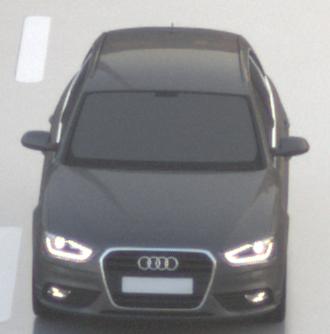
Make: Audi
Model: A4 Avant 1.8 TFSI
Detailed model: A4 (B8) Avant
Model produced from: 2012/02
Model produced until: 2015/04
Doors: 5
Color: gray
Road condition: wet road
Daytime: sunrise or sunset
Contrast: low contrast